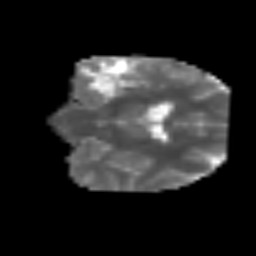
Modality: MD
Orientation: coronal
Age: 58
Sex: female
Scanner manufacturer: siemens
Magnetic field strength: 3 T
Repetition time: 3.2 s
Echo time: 0.081 s